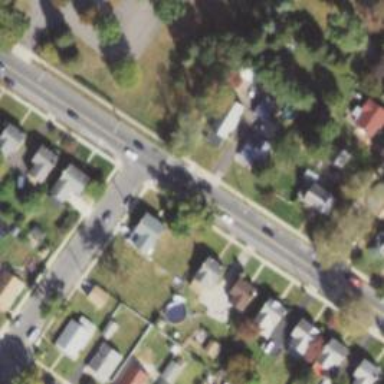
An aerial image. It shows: Unmarked road crossing.